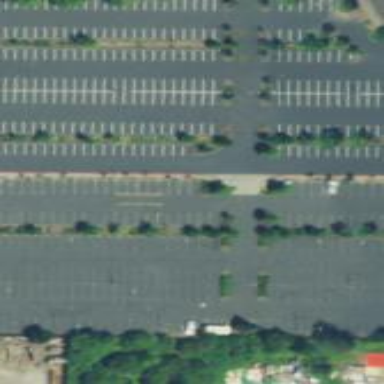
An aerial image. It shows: Parking area with surface parking facilities and park and ride service available.